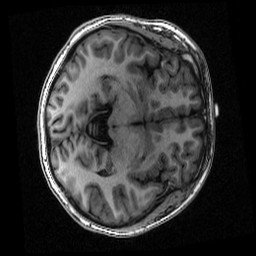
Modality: T1w
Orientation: axial
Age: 22
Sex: female
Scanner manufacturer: siemens
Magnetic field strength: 3 T
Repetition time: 2.53 s
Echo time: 0.00126 s